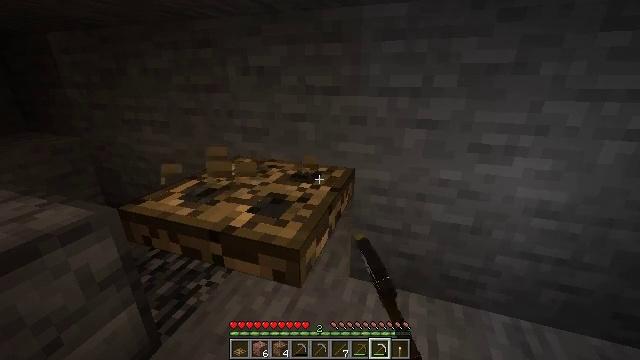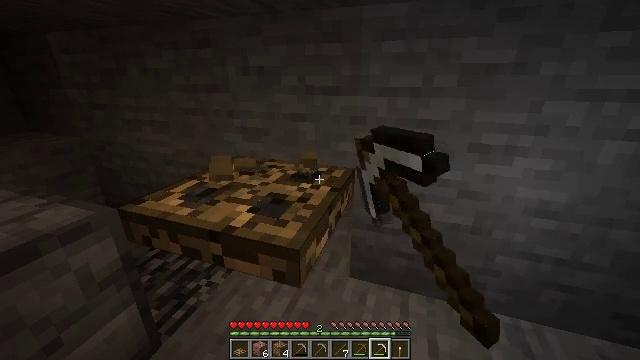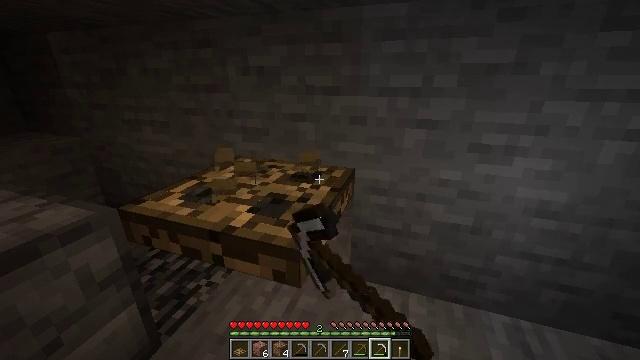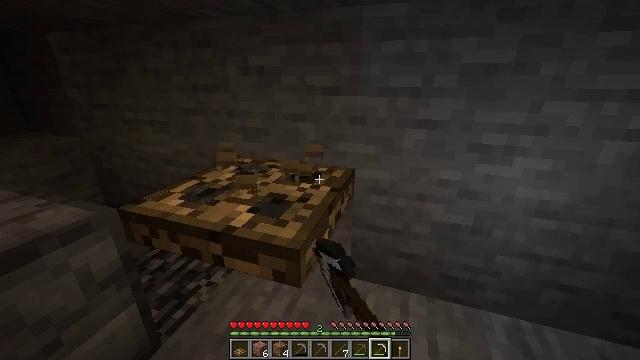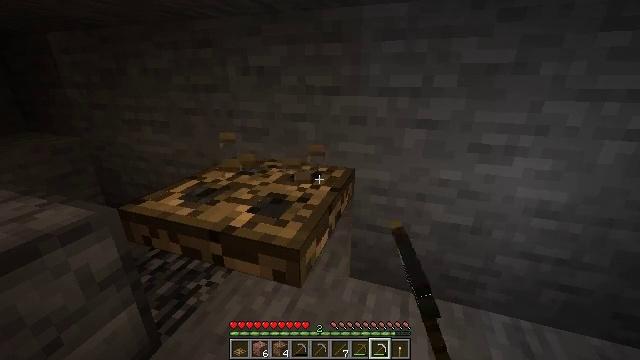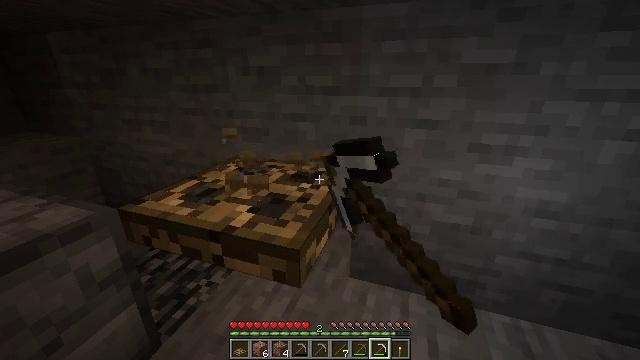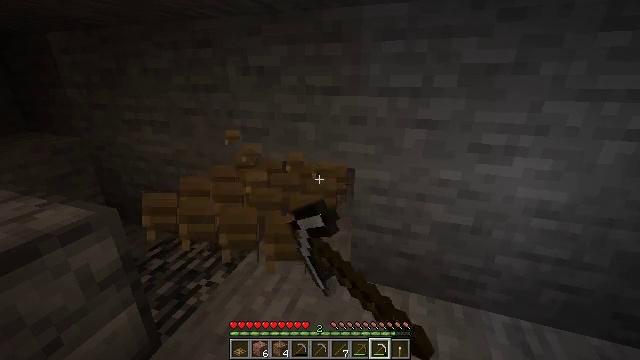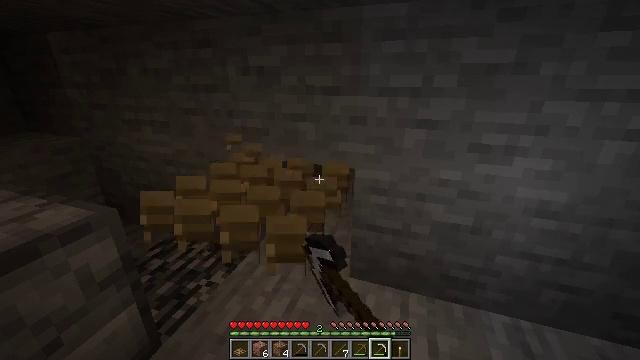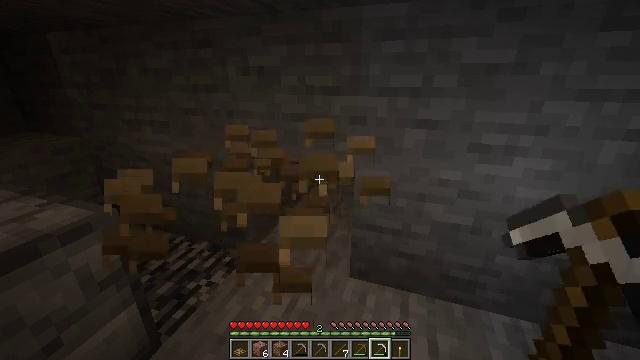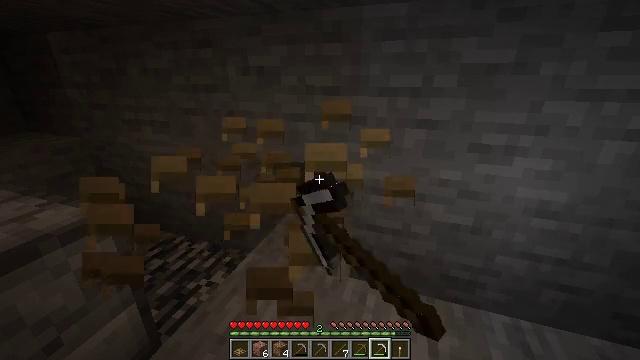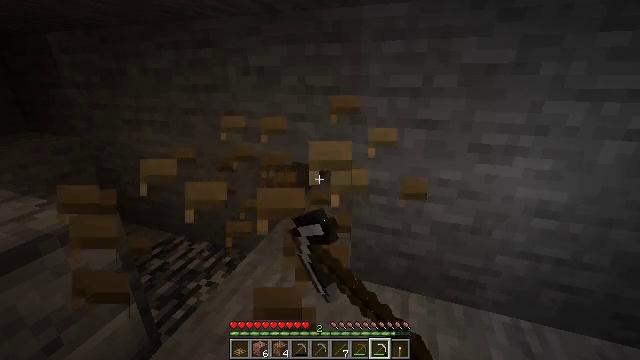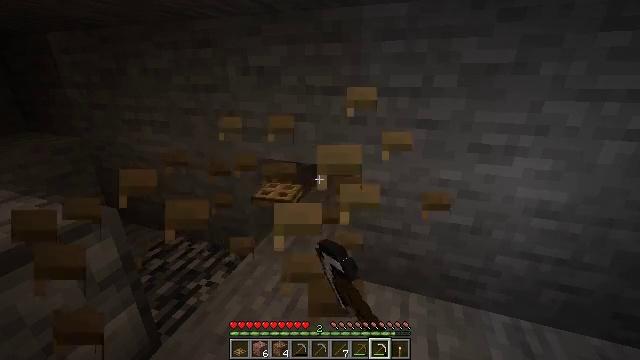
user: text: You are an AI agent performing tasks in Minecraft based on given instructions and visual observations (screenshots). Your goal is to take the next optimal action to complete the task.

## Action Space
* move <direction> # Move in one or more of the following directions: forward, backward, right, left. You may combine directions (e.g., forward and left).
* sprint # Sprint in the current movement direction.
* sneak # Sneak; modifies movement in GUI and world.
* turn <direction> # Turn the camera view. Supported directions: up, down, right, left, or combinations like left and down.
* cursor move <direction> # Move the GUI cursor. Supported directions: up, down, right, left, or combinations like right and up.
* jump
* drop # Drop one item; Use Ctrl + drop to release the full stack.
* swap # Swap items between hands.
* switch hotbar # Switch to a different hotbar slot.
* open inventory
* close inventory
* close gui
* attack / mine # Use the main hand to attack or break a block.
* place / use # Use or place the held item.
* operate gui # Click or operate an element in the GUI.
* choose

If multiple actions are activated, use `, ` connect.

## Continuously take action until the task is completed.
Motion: motion action
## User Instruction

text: Attack the oak trapdoor to recycle it.
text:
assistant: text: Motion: attack / mine
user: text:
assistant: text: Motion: attack / mine
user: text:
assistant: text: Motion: attack / mine
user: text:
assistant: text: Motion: attack / mine
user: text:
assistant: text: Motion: attack / mine
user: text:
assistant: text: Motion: attack / mine
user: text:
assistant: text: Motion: attack / mine
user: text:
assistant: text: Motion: attack / mine
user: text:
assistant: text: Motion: attack / mine
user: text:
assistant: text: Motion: attack / mine
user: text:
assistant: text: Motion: attack / mine
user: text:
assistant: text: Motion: attack / mine